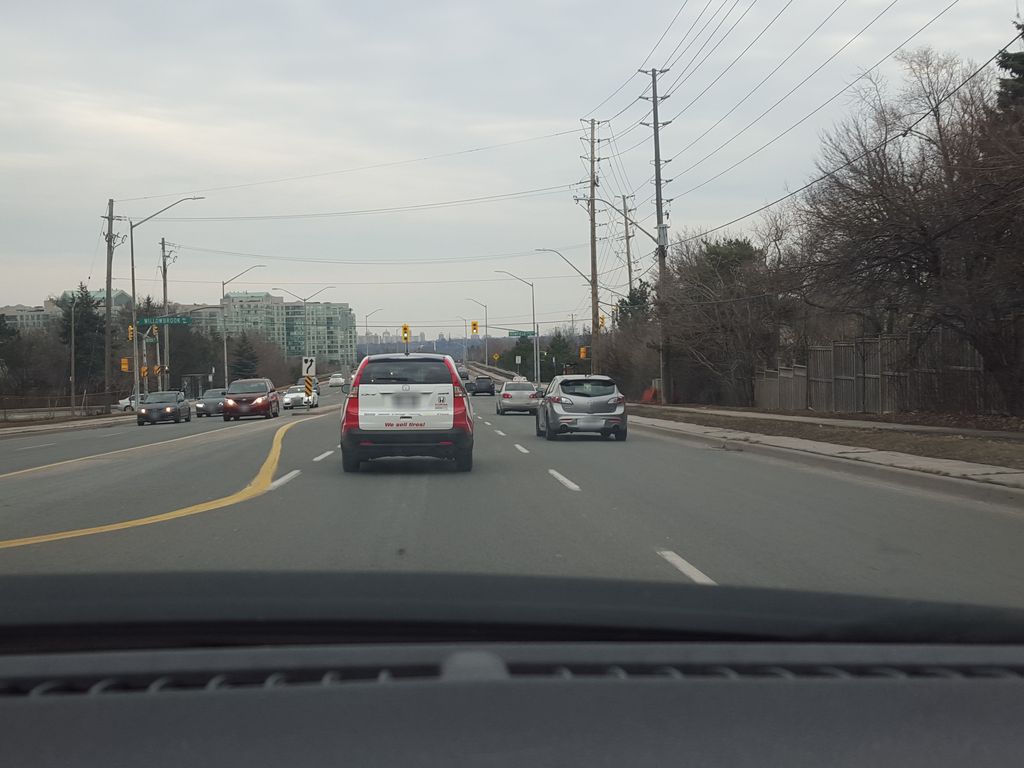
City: toronto